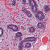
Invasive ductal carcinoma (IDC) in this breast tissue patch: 0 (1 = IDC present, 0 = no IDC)